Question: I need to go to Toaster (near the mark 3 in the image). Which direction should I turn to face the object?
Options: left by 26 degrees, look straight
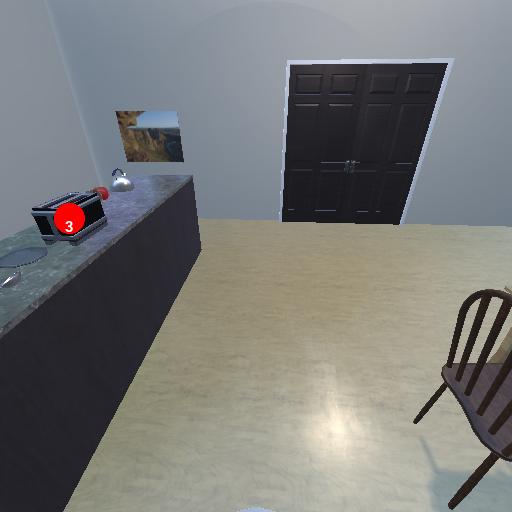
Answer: left by 26 degrees